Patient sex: M
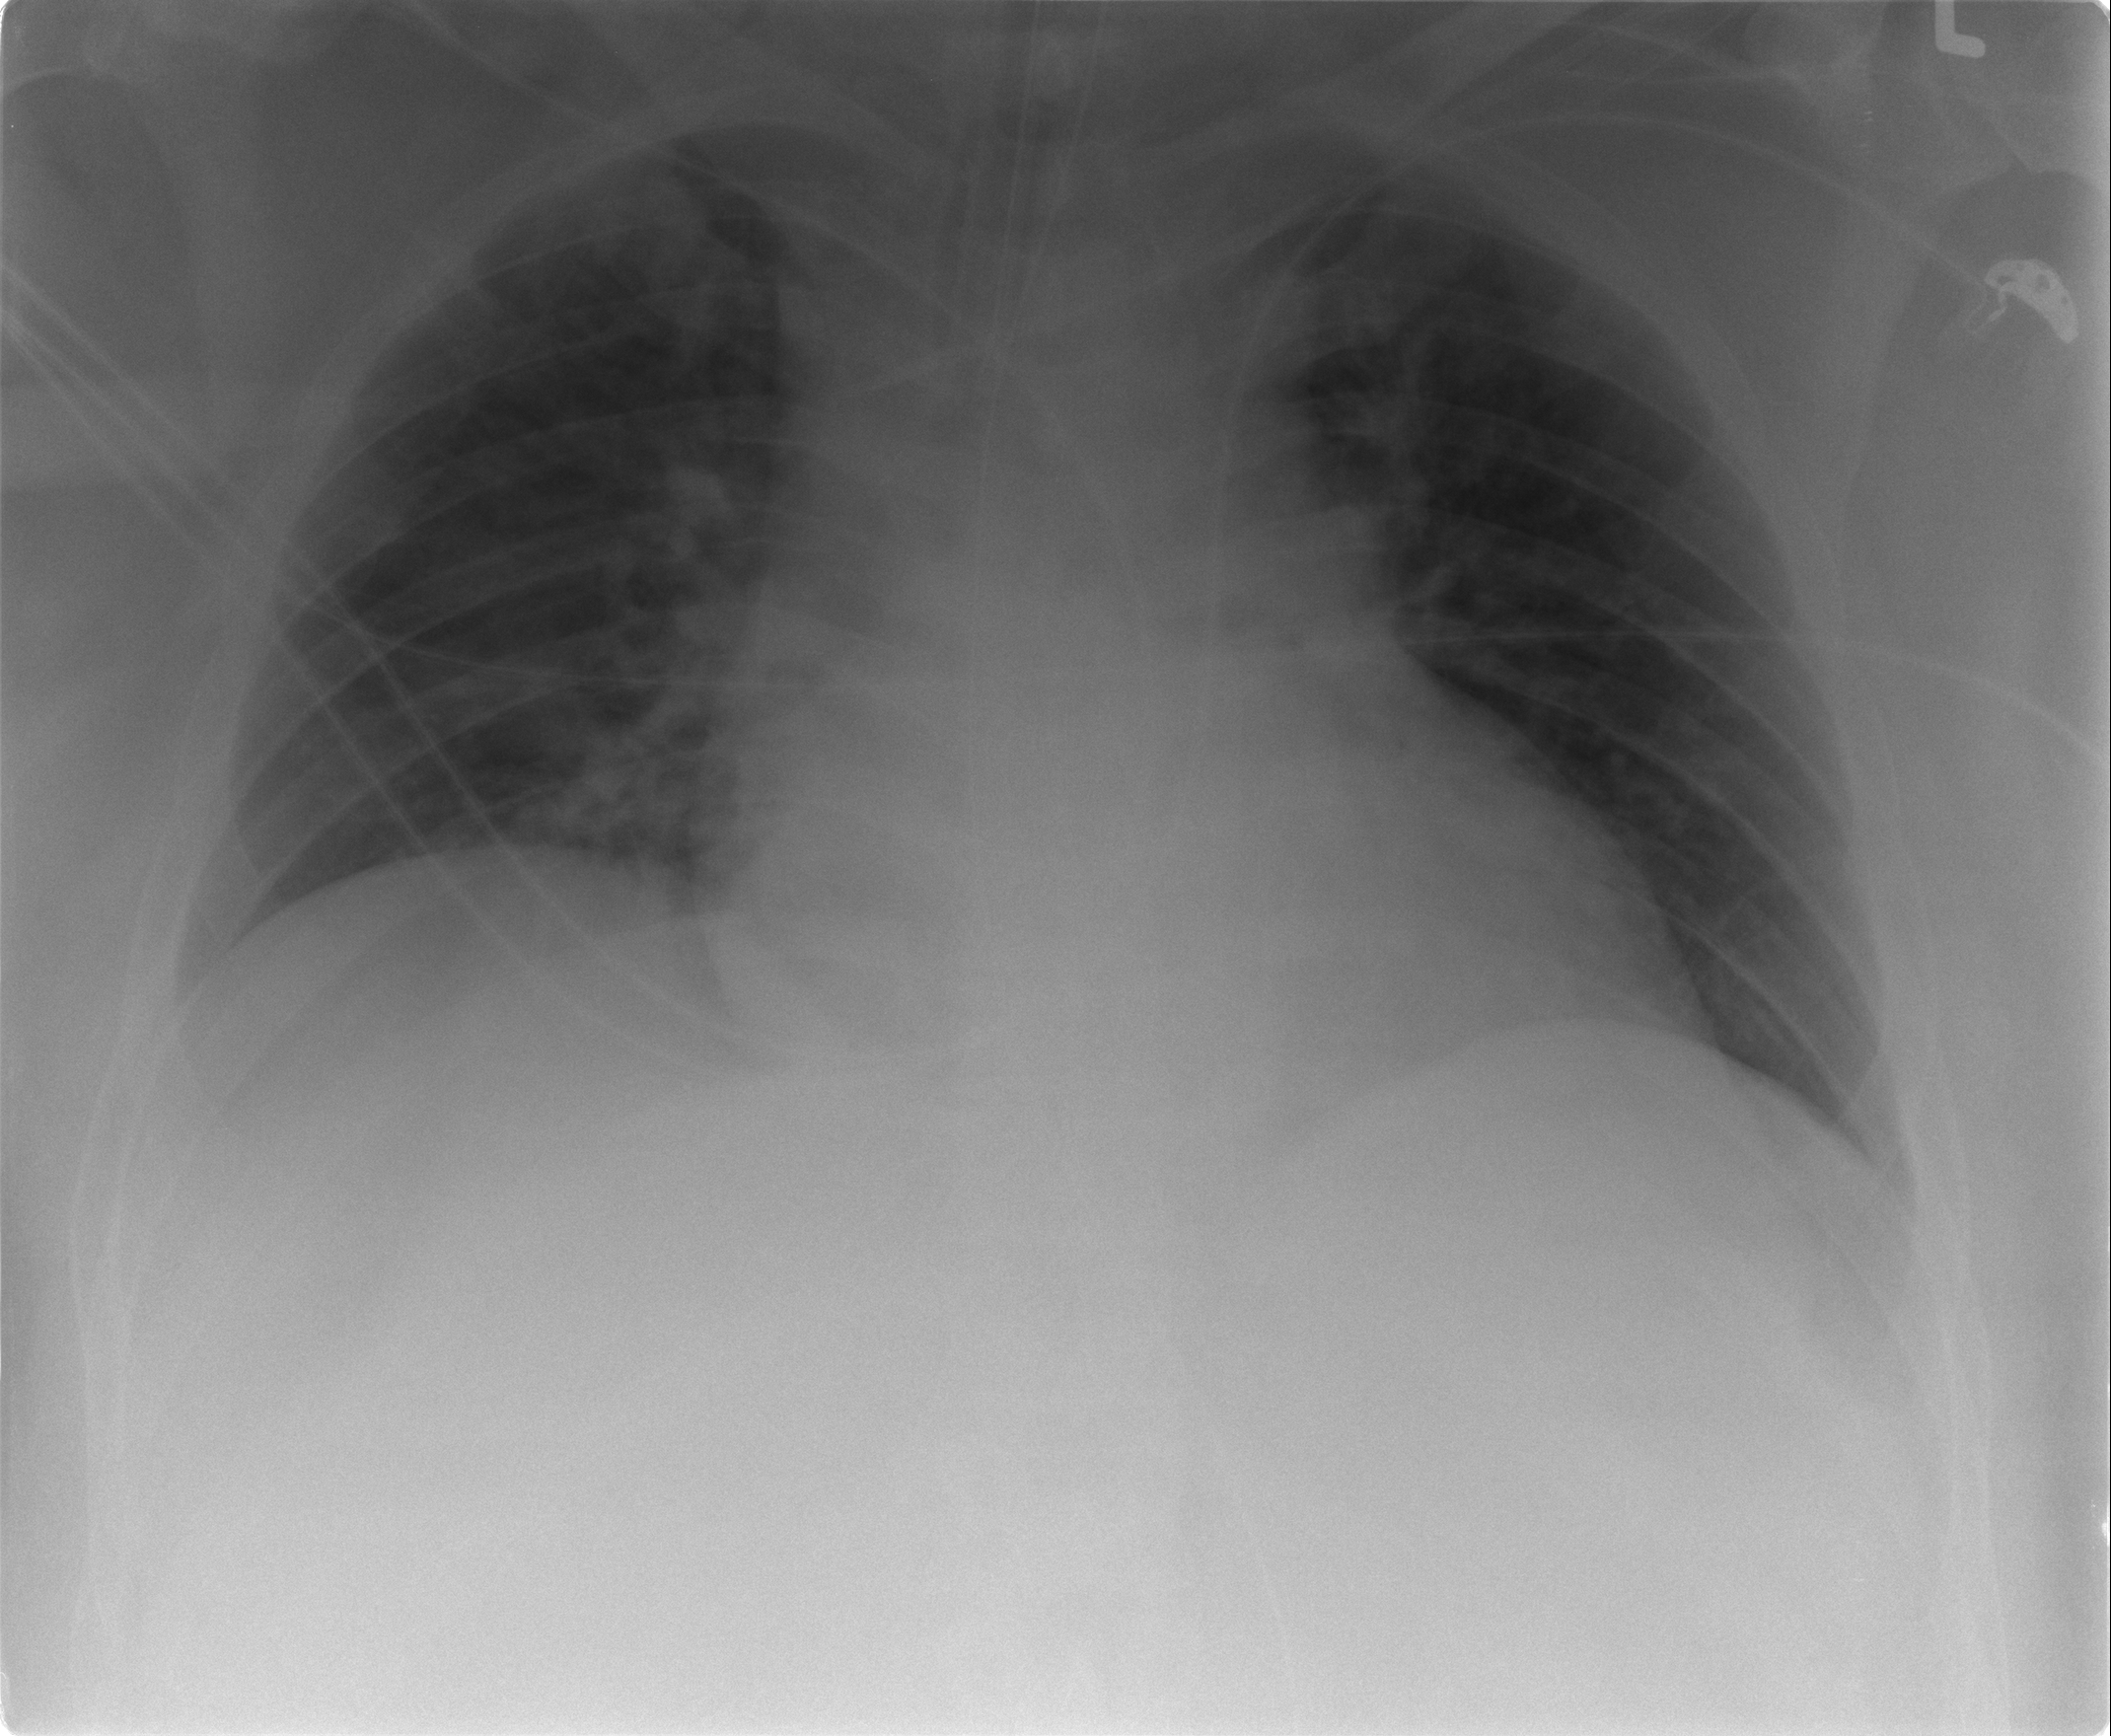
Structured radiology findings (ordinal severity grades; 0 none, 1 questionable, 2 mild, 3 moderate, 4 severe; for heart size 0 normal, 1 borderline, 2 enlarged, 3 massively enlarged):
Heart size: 2
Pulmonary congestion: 3
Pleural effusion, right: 1
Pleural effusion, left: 0
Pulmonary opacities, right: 0
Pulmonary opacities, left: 0
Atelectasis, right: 3
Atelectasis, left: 1